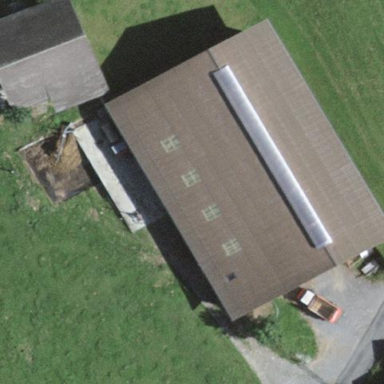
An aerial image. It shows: Barn.